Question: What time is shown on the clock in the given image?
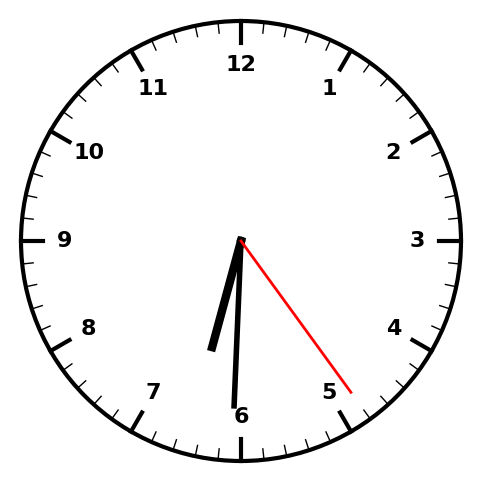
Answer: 06:30:24